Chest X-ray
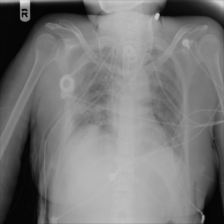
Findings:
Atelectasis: positive
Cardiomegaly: negative
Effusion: negative
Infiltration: positive
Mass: negative
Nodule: negative
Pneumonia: negative
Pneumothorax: negative
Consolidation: negative
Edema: negative
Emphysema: negative
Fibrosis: negative
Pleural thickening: negative
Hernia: negative